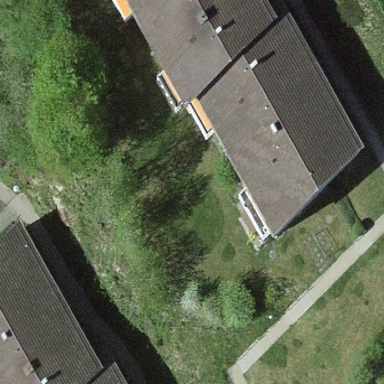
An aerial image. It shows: Residential building.